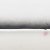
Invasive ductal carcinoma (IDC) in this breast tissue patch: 0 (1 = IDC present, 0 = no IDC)